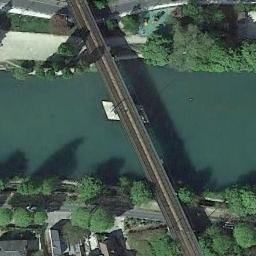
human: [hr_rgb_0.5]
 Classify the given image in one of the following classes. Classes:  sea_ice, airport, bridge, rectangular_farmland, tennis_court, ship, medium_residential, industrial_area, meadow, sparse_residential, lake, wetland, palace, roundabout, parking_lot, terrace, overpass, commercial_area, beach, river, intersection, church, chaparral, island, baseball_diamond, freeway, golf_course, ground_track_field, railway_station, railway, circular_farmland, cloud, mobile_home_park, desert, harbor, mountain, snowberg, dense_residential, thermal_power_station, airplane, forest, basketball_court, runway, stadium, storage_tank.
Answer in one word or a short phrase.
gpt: bridge